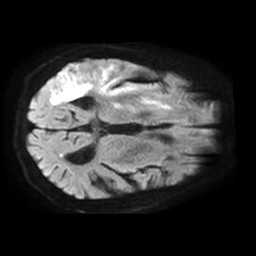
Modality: TRACE
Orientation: axial
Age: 82
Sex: male
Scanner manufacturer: philips
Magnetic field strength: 1.5 T
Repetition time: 3.409 s
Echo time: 0.06922 s